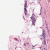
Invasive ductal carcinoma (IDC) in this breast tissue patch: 1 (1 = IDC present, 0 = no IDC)